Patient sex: M
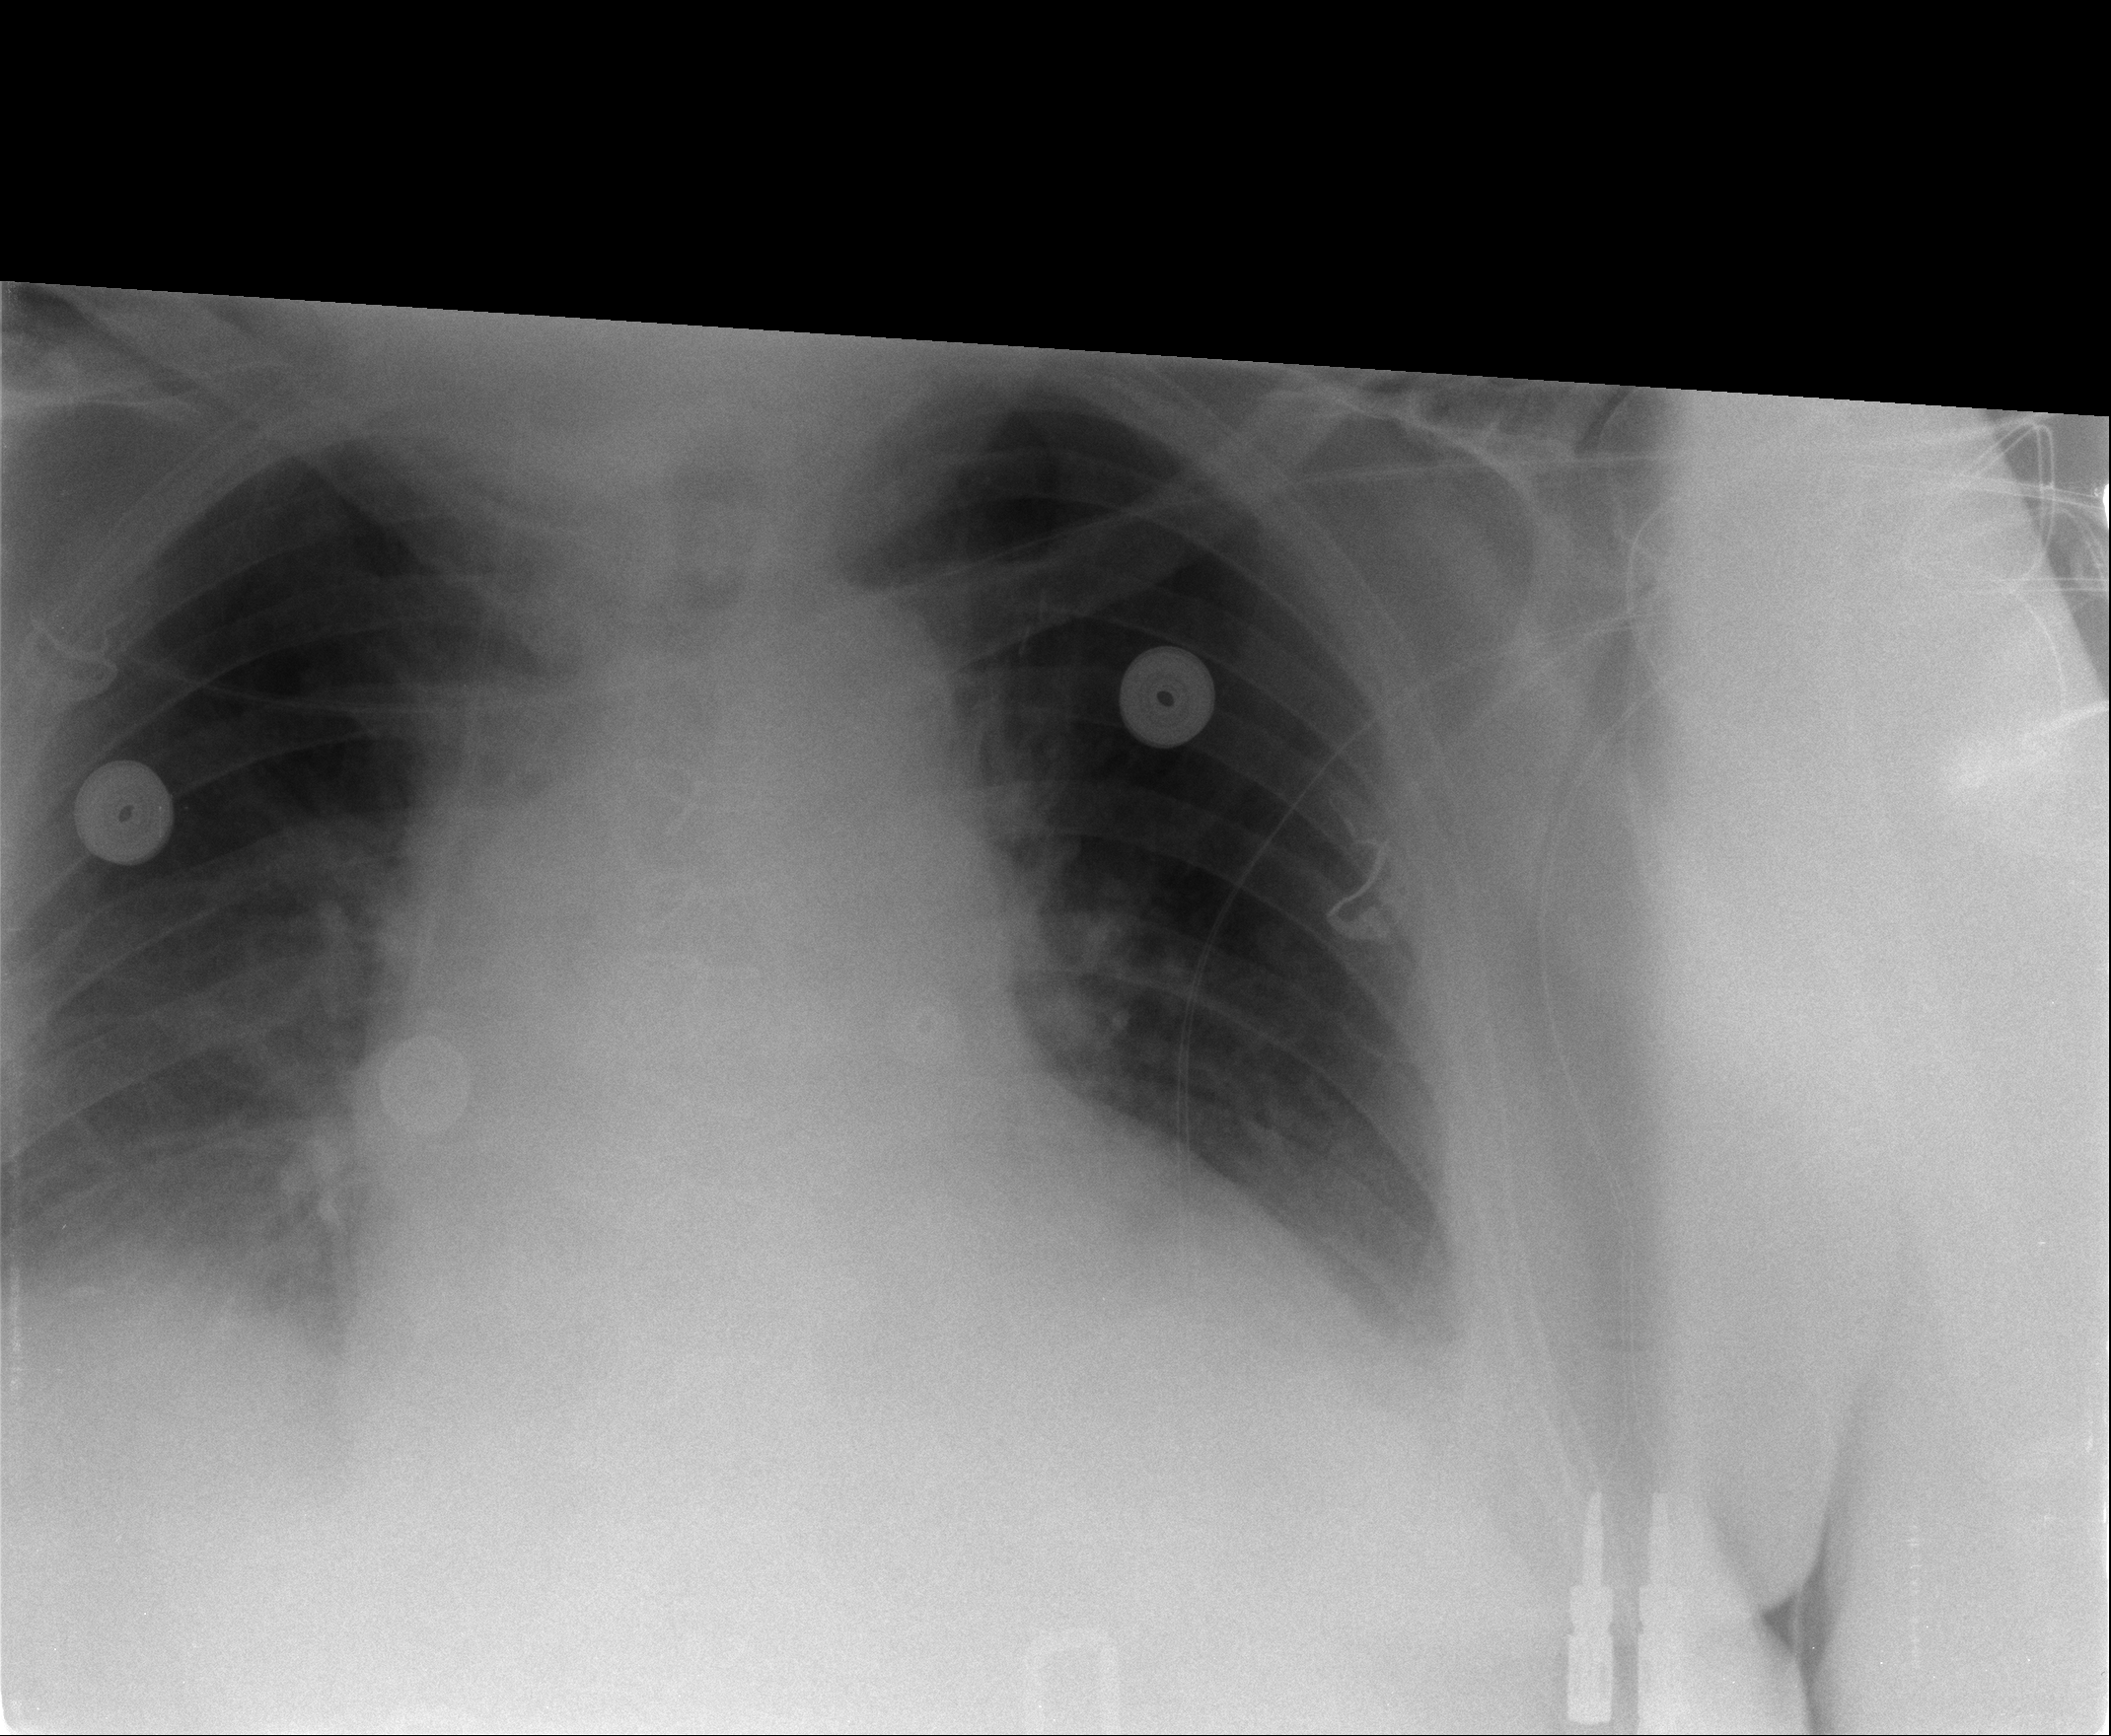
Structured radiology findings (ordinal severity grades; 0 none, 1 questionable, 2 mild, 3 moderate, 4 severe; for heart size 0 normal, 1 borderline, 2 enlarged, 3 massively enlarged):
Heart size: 2
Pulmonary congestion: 0
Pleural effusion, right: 2
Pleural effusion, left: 1
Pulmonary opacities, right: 0
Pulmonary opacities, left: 0
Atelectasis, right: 2
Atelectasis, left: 0